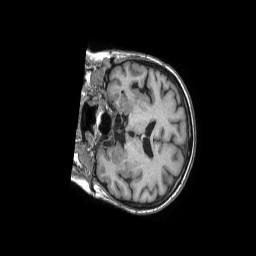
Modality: T1w
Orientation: coronal
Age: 62
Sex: female
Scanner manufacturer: philips
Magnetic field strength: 1.5 T
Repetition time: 0.00727 s
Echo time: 0.003297 s